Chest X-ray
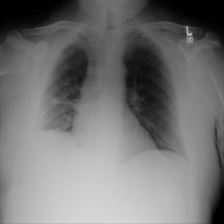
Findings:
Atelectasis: negative
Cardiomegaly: negative
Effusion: negative
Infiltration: negative
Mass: negative
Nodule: negative
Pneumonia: negative
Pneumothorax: negative
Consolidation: negative
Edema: negative
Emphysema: negative
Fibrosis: negative
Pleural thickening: negative
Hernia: negative